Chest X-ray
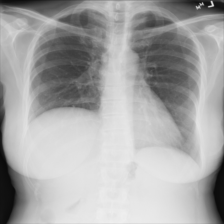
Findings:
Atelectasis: negative
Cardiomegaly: negative
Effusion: negative
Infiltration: negative
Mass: negative
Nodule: negative
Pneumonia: negative
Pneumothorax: negative
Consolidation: negative
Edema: negative
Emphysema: negative
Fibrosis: negative
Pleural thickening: negative
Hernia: negative